Question: <URL>

I've been unable to find how to get that effect in QTextEdit. I tried to read from Qt Creator sources, but they are too large for uninformed search...
I started just now to look into custom QTextCharAttribute, via
'''
class framedTextAttr : public QTextObjectInterface {...}
'''
It's working: as per <URL> below.
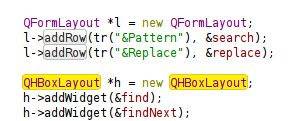
Answer: With QTextObjectInterface I get the frame around the text object:
'''
QSizeF framedTextAttr::intrinsicSize(QTextDocument *doc, int posInDocument, const QTextFormat &format)
{
Q_ASSERT(format.type() == format.CharFormat);
const QTextCharFormat &tf = *(const QTextCharFormat*)(&format);
QString s = format.property(prop()).toString();
QFont fn = tf.font();
QFontMetrics fm(fn);
return fm.boundingRect(s).size();
}
void framedTextAttr::drawObject(QPainter *painter, const QRectF &rect, QTextDocument *doc, int posInDocument, const QTextFormat &format)
{
Q_ASSERT(format.type() == format.CharFormat);
QString s = format.property(prop()).toString();
painter->drawText(rect, s);
painter->drawRoundedRect(rect, 2, 2);
}
'''
But the text becomes a single object, no more editable
'''
MainWindow::MainWindow(QWidget *parent)
: QMainWindow(parent)
{
setCentralWidget(new QTextEdit);
framedTextAttr *fa = new framedTextAttr;
editor()->document()->documentLayout()->registerHandler(framedTextAttr::type(), fa);
editor()->setPlainText("hic sunt
leones !");
QTextCharFormat f;
f.setObjectType(fa->type());
QTextCursor c = editor()->document()->find("leones");
f.setProperty(fa->prop(), c.selectedText());
c.insertText(QString(QChar::ObjectReplacementCharacter), f);
}
'''
And the result (here a picture):

It seems it's difficult to generalize. I'm not satisfied...
Actually, it's feasible.
I've worked out some of the problems with the illustrated approach, and it seems to be viable also for text in reusable fashion.
<URL>
I've put <URL>.